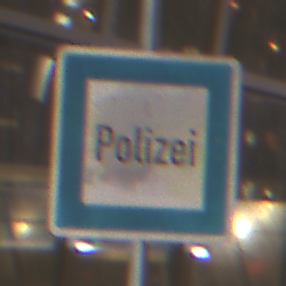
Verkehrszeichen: Polizei
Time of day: NotSpecified
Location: Indoor (Urban)
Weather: NotSpecified
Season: NotSpecified
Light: Artificial